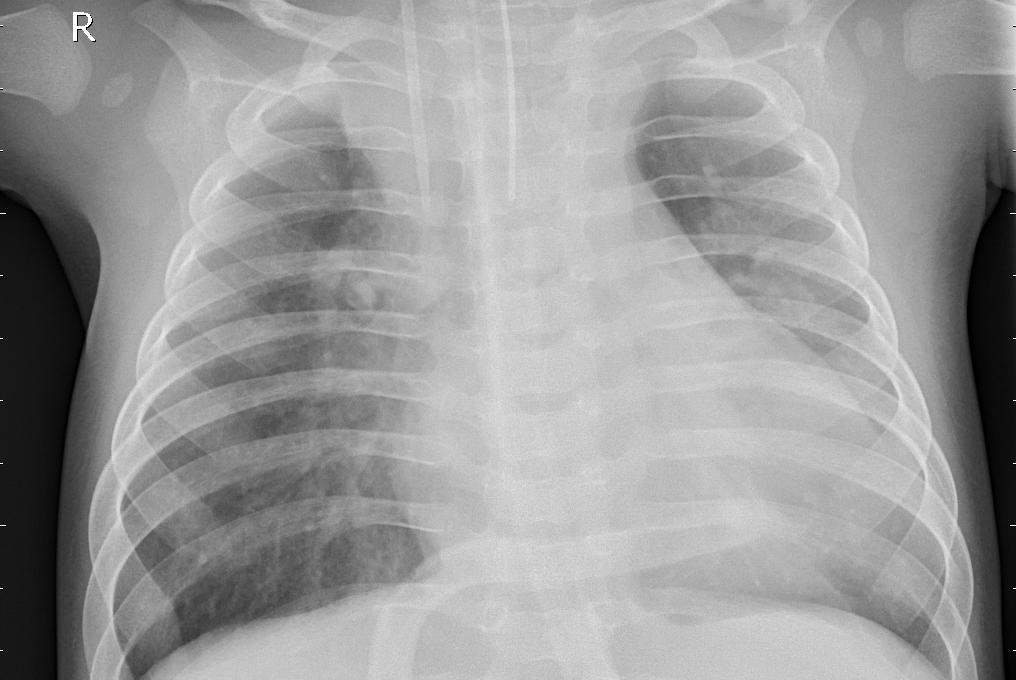
Diagnosis: PNEUMONIA